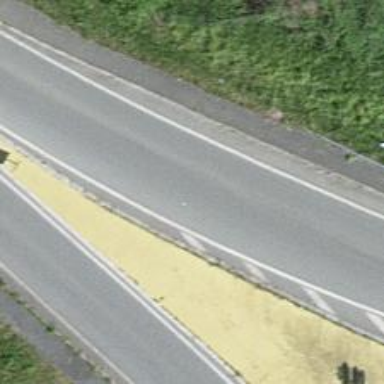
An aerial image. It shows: Asphalt road designated as trunk highway.